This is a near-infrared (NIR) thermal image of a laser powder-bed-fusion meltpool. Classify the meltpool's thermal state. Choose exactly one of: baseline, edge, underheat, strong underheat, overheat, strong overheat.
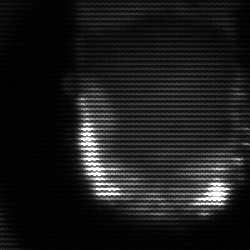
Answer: baseline